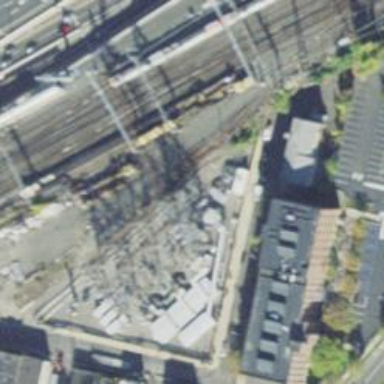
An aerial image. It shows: Abandoned railway yard.